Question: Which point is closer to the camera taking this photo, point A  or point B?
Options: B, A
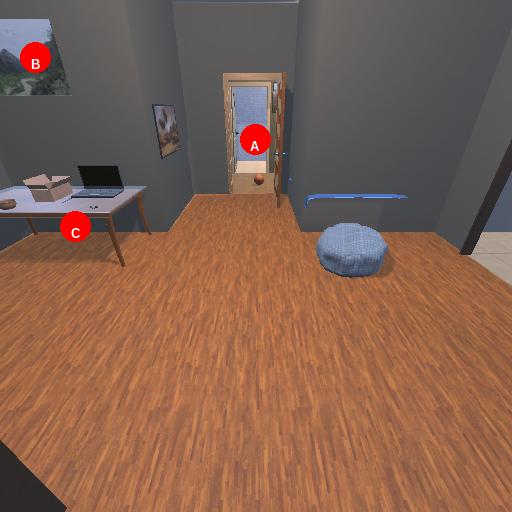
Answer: B